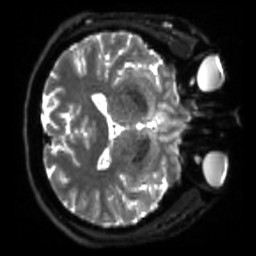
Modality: sbref
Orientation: axial
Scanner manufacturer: siemens
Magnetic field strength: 3 T
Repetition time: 4 s
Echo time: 0.0594 s